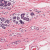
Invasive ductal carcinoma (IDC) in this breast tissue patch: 0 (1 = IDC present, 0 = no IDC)